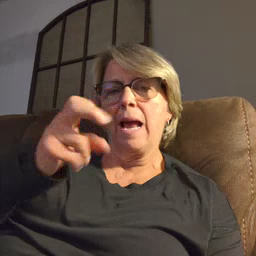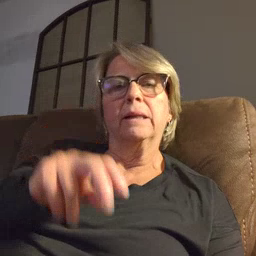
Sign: hen